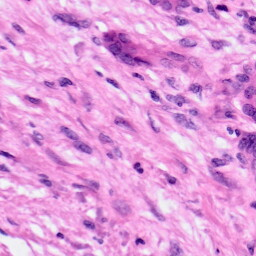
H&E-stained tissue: Pancreatic